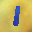
Label: 1